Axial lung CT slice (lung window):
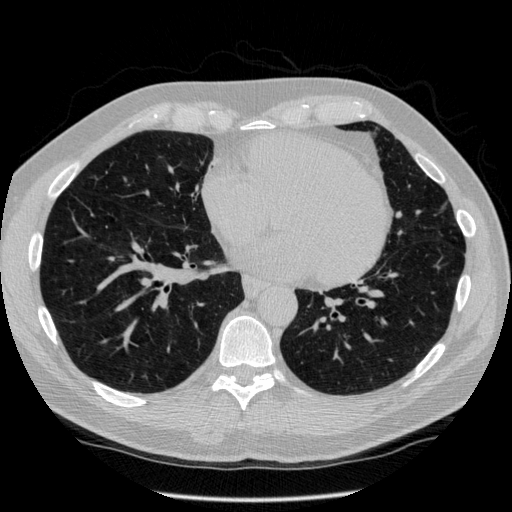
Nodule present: no